You are looking at the envelope spectrum of a bearing's vibration signal. The marked vertical lines are the theoretical fault frequencies for the outer race, inner race, rolling elements, and cage. Diagnose the bearing from this image, choosing from: normal, inner_race, outer_race, ball.
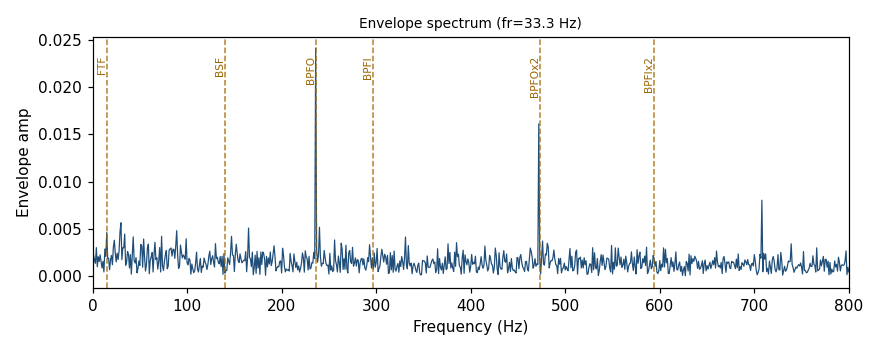
Answer: outer_race